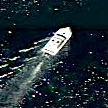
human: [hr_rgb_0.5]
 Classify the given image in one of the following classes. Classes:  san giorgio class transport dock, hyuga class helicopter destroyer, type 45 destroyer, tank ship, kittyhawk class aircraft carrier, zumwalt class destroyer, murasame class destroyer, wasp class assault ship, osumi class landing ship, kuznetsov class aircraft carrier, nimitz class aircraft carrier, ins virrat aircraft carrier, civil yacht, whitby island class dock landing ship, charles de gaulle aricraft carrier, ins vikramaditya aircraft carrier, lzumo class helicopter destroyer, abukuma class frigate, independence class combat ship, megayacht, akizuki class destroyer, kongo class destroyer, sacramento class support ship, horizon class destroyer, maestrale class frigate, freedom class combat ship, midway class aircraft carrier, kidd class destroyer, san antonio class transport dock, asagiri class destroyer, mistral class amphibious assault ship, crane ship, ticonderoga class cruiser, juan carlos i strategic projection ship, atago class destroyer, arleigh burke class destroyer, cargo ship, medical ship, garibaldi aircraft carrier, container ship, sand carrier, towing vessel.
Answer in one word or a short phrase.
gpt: Civil yacht